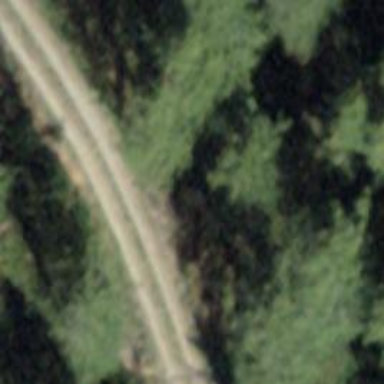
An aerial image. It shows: Gravel track of grade3 type.